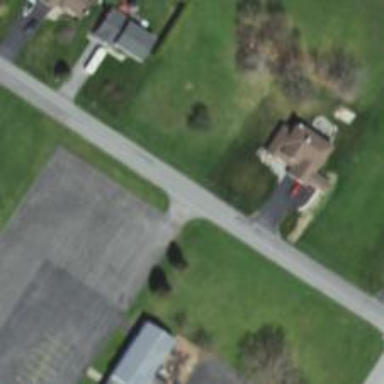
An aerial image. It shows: Alley classified as service road.